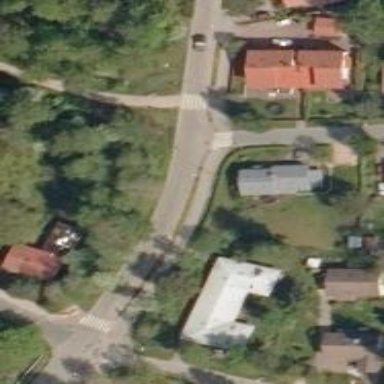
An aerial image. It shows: Asphalt footway.